Question: Given the first 35 numbers in a 36-square grid, find the smallest positive integer such that all the numbers in the 36-square grid can be divided into two parts of 18 numbers + 18 numbers, where the sum of the two parts is equal.
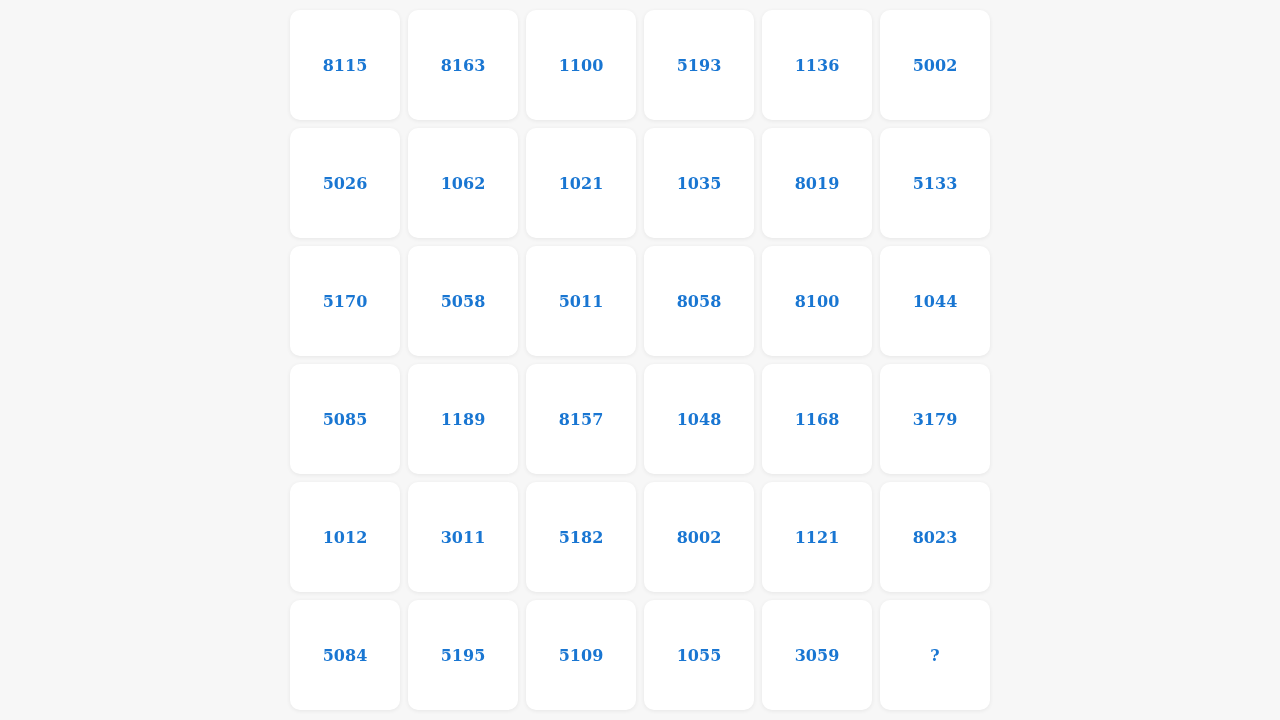
Answer: 1